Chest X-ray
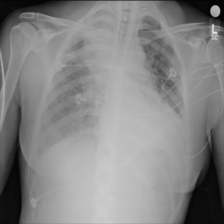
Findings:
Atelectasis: negative
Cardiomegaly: negative
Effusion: negative
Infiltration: negative
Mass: negative
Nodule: negative
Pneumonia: negative
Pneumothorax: negative
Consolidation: negative
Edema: negative
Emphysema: negative
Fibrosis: negative
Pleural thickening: negative
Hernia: negative